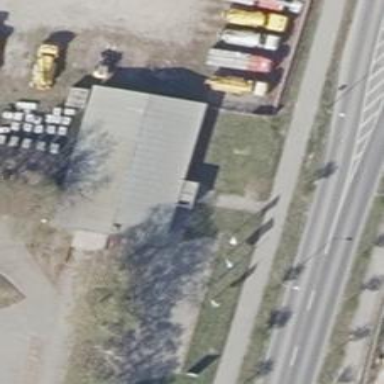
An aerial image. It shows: Gabled roof on retail building.